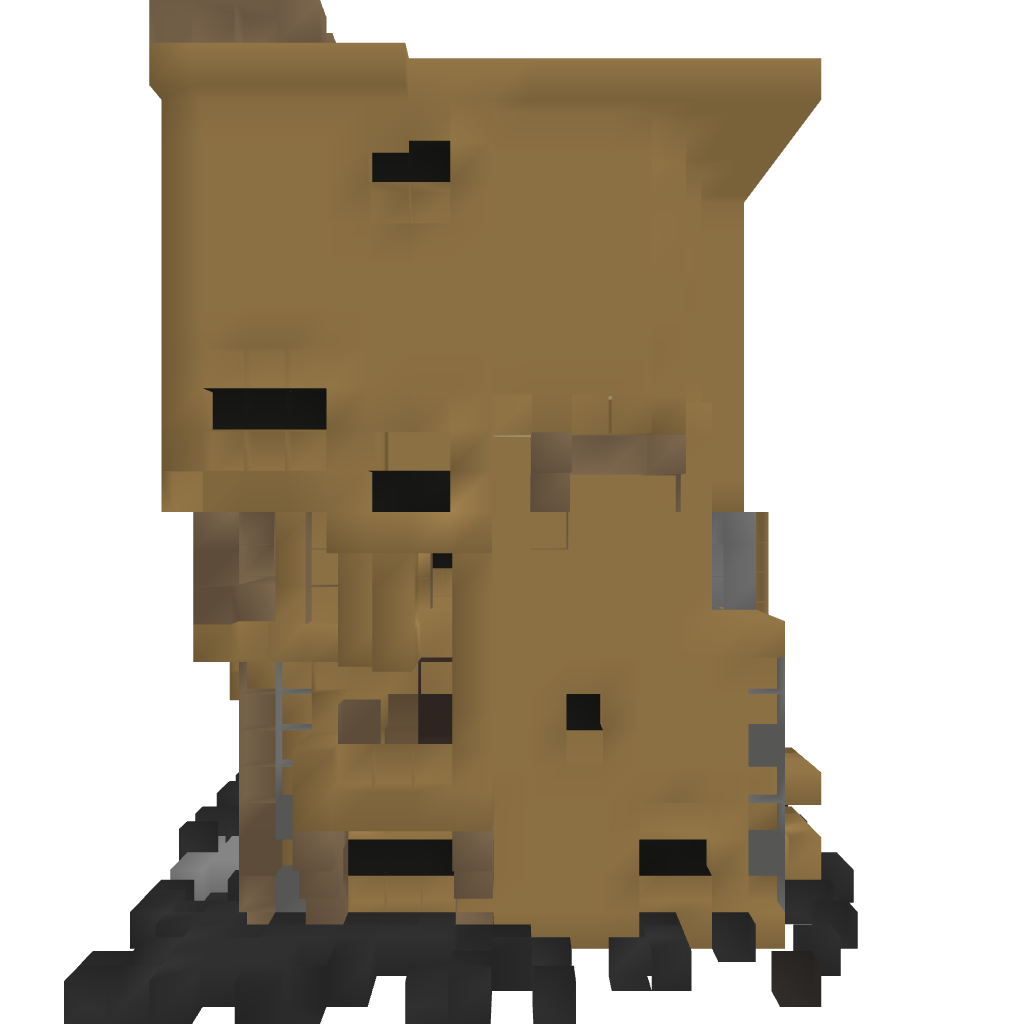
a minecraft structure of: AhmetEmin Caste - Villa